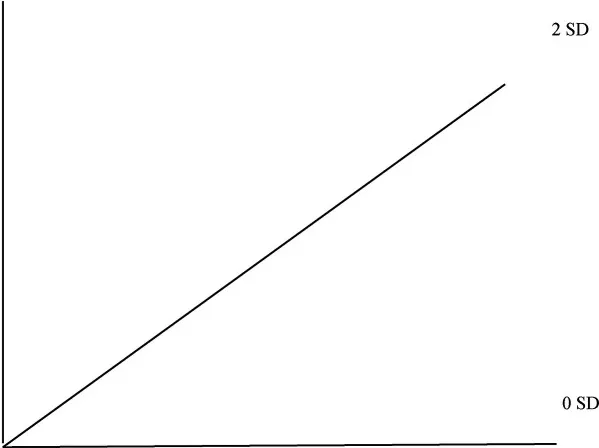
Progressive weight increase at T0 (admission):T1 (discharge):T2 (1-month follow-up).
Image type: chart (chart)